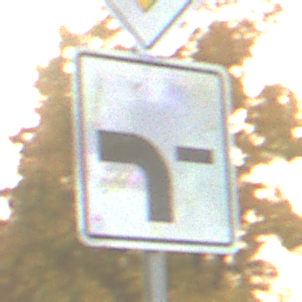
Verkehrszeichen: VerlaufVorfahrtsstrasse6
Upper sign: Vorfahrtsstrasse
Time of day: SunriseSunset
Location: Outdoor (Nature)
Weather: PartlyCloudy
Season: NotSpecified
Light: Natural